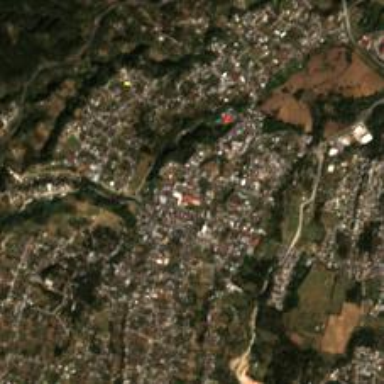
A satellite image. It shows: Town.